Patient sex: M
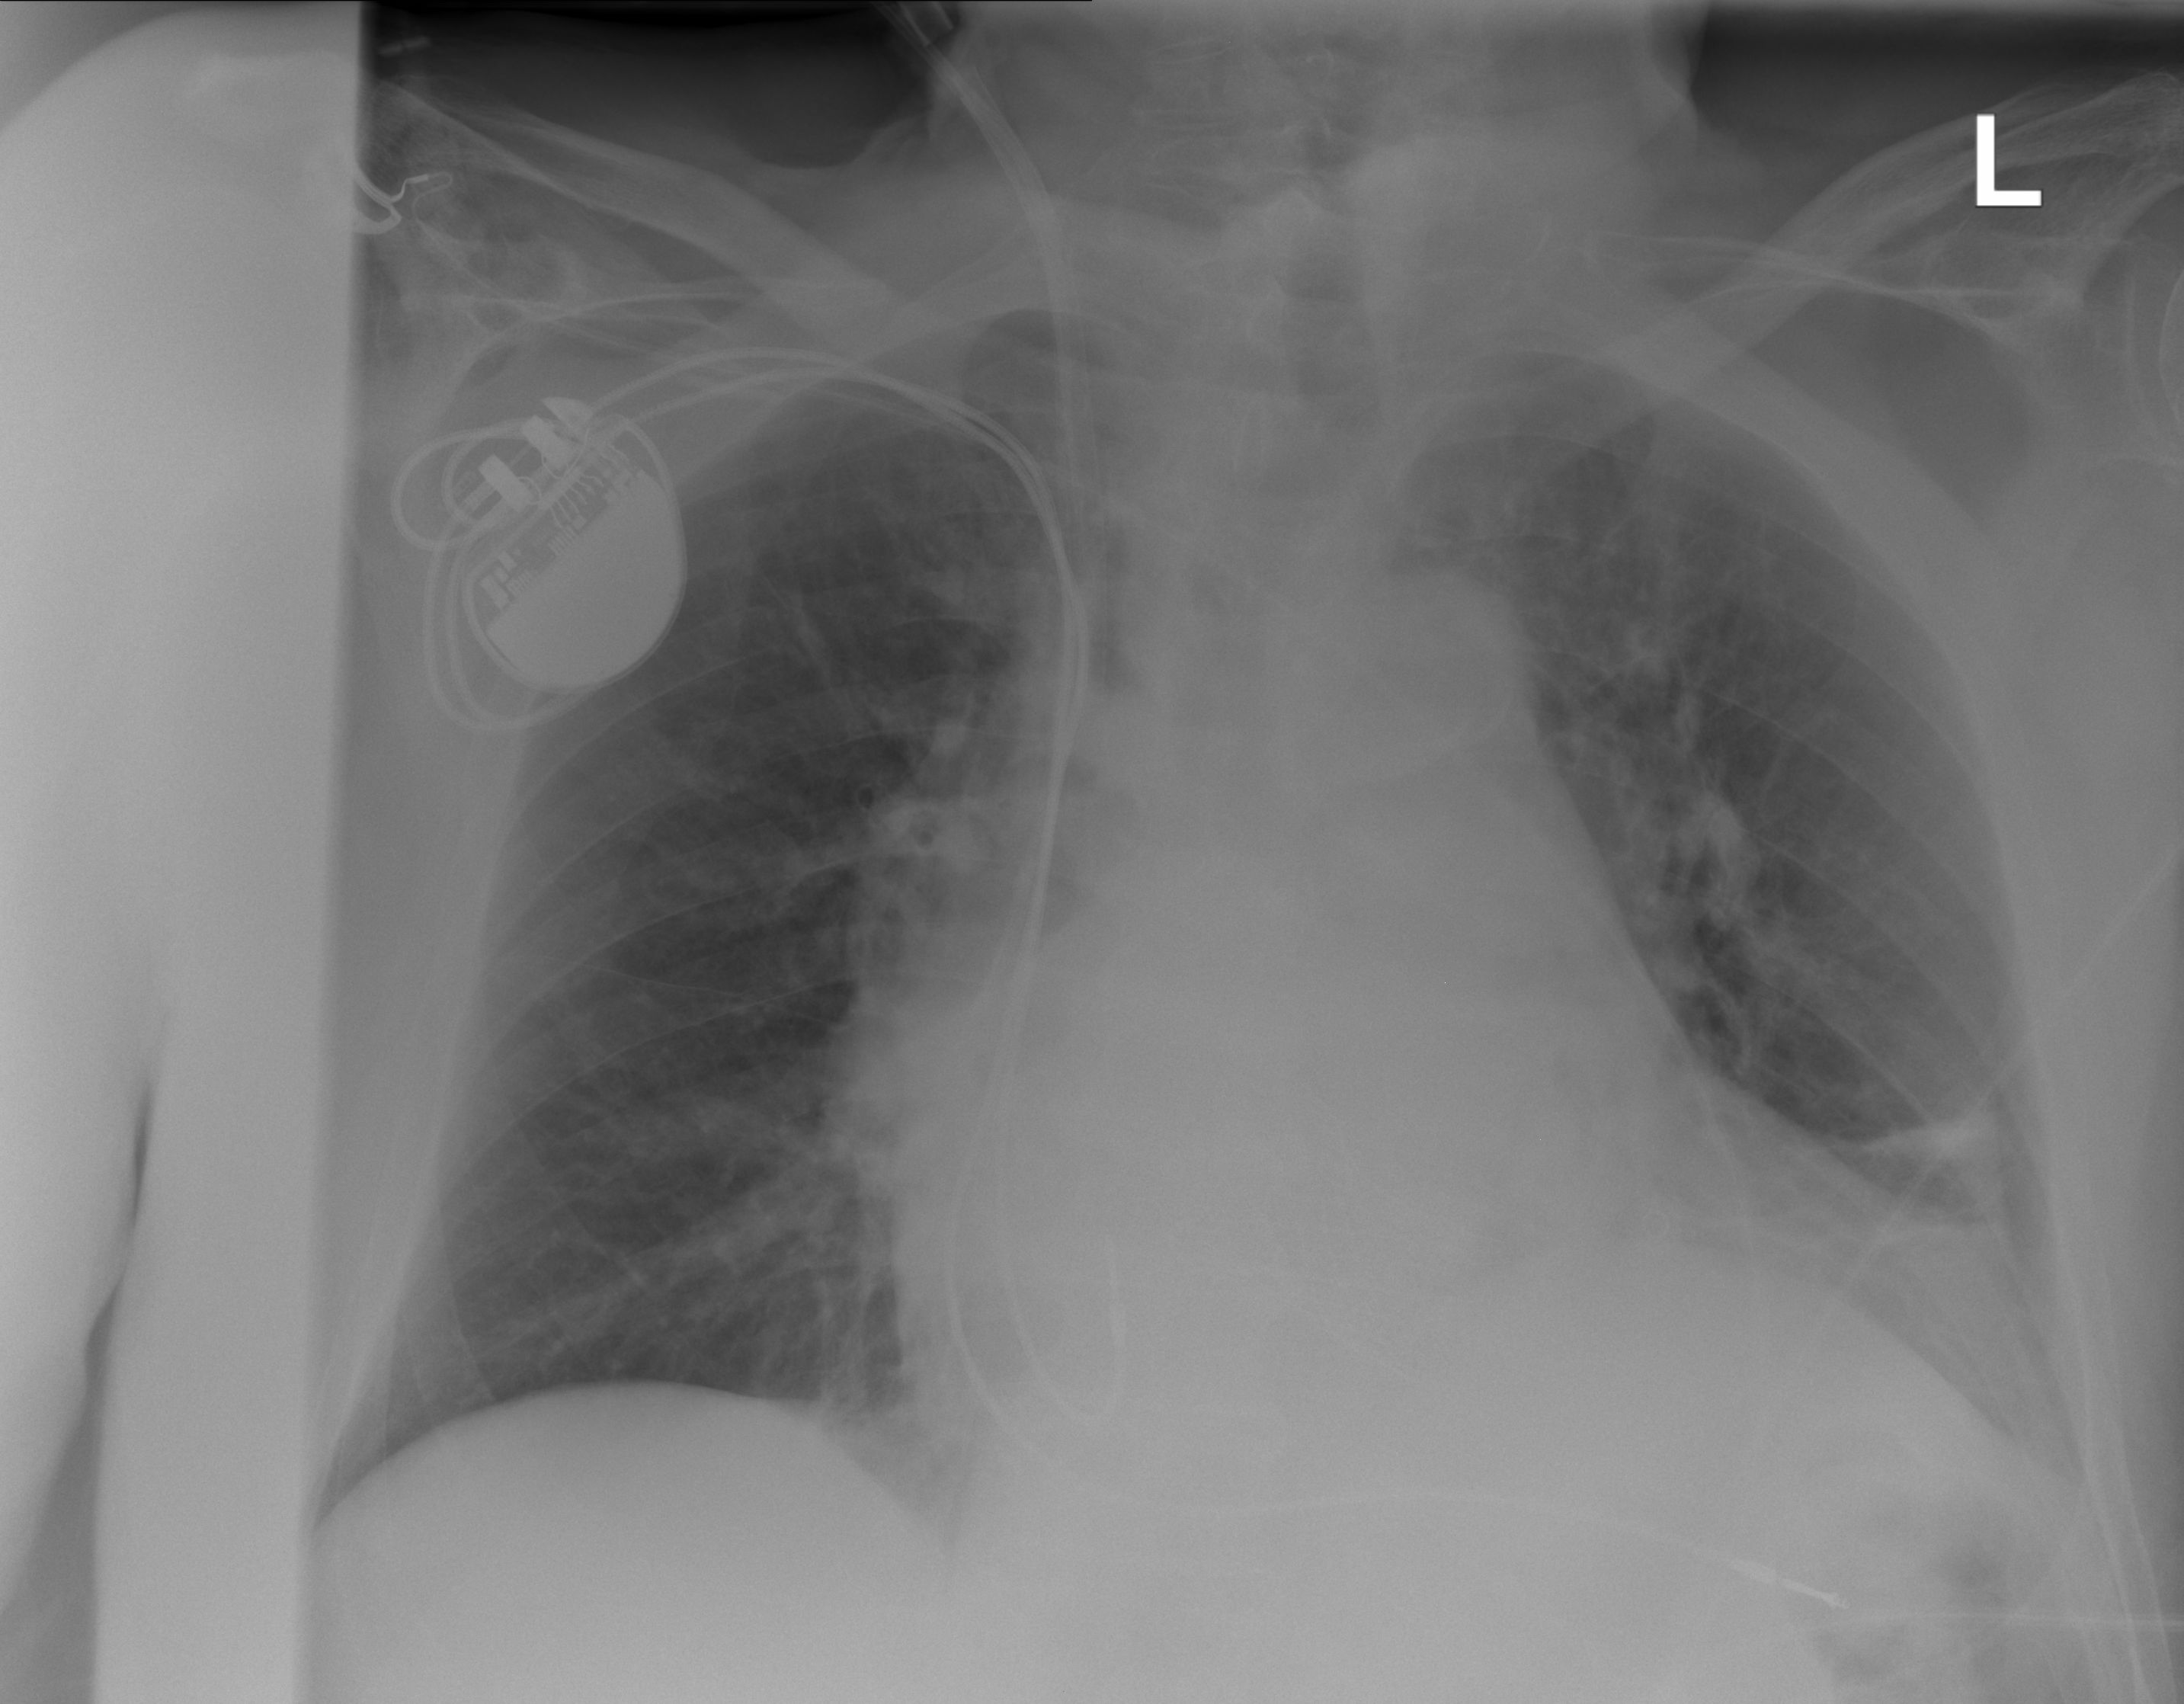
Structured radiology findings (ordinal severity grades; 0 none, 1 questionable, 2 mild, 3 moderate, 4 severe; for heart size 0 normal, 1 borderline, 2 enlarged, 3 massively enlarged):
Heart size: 2
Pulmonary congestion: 2
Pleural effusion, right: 0
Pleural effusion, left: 1
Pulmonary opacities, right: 1
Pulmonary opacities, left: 1
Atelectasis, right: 1
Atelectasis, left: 2